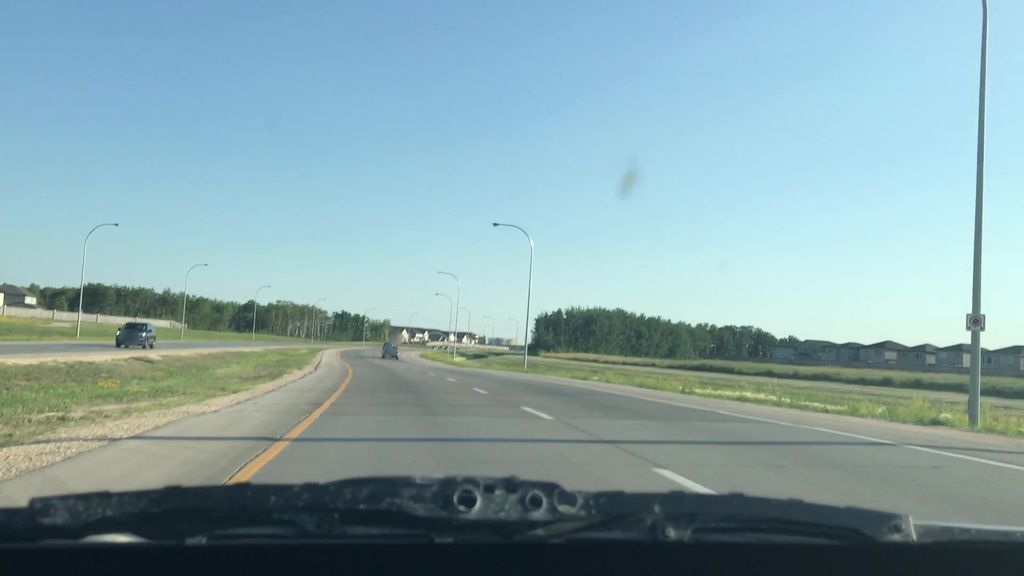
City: winnipeg